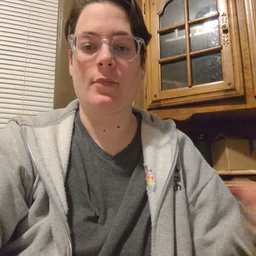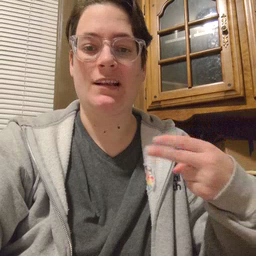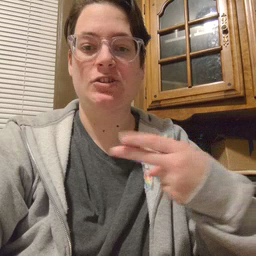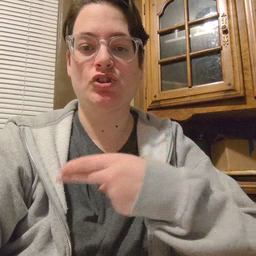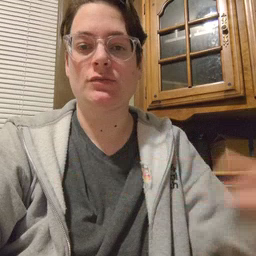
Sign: scissors